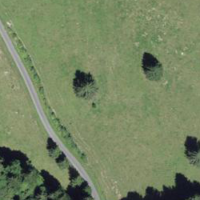
EUNIS habitat code: 23
Species observed at this site:
Lathyrus vernus
Fagus sylvatica